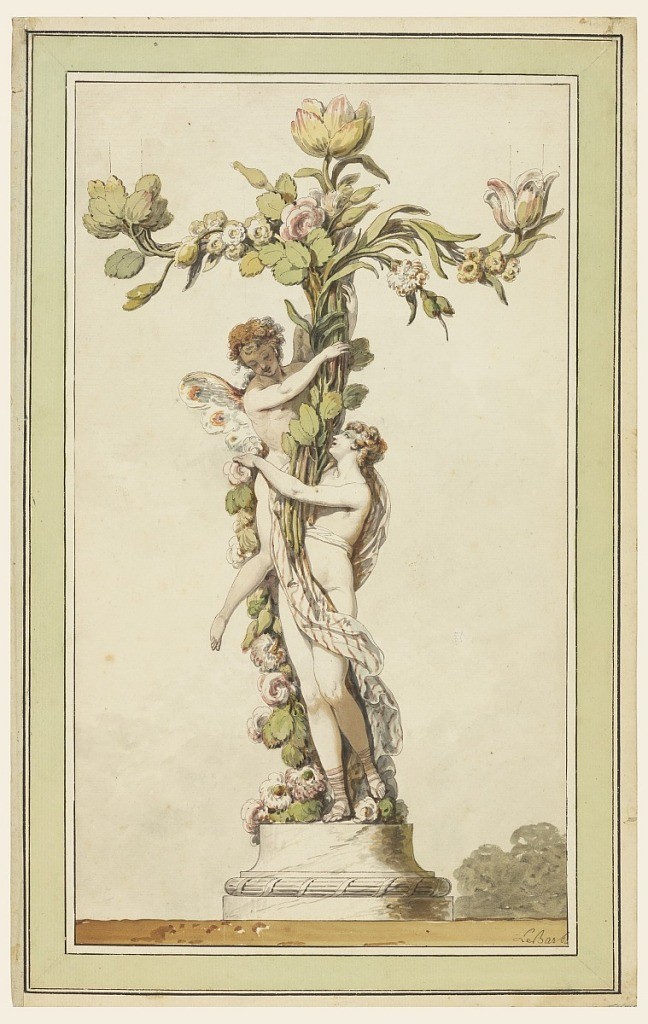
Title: Design for a Porcelain Candlestick
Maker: Jean-Jacques-François Le Barbier, French, 1738 – 1826
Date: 1770–80
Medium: Pen and black ink, brush and watercolor on white laid paper laid down
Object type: Drawing
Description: A girl holds a garland and flower boughs, helped with the latter by a genius. A calyx and a blossom are characterized as sockets, standing like a group in a park.